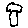
Label: tree